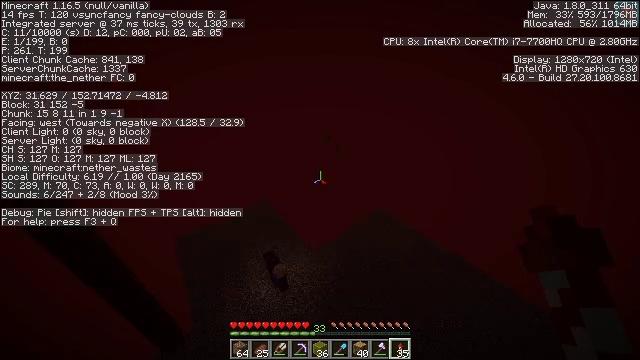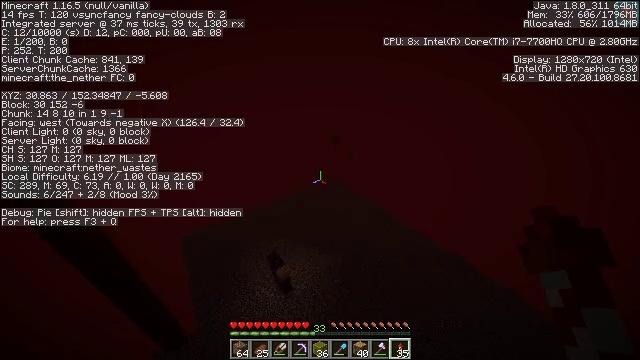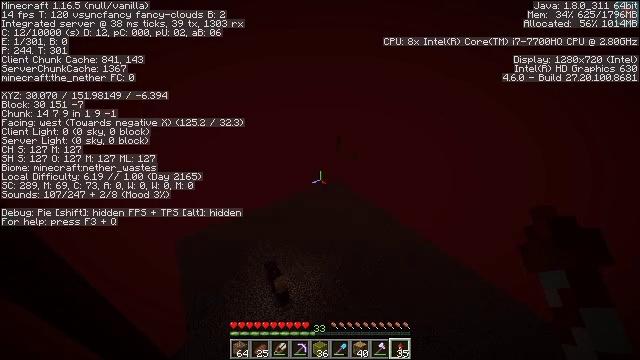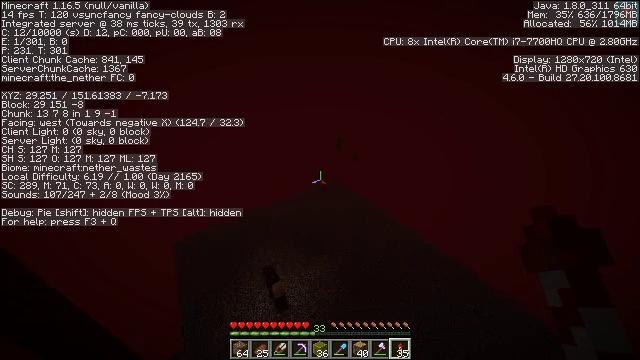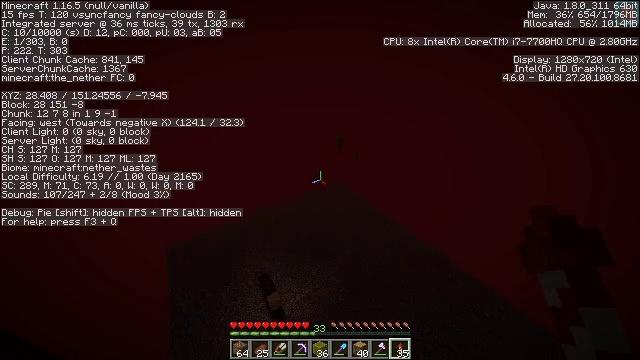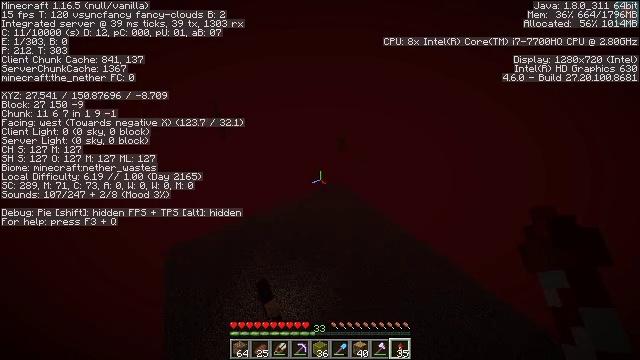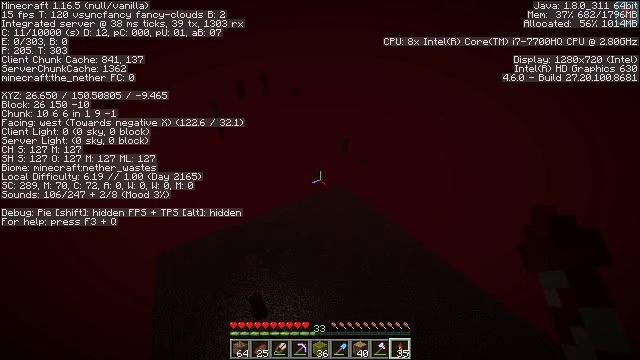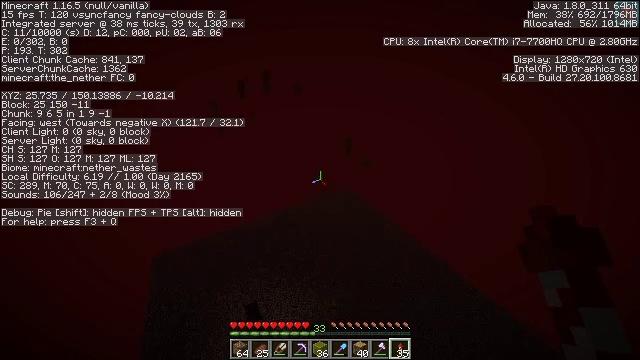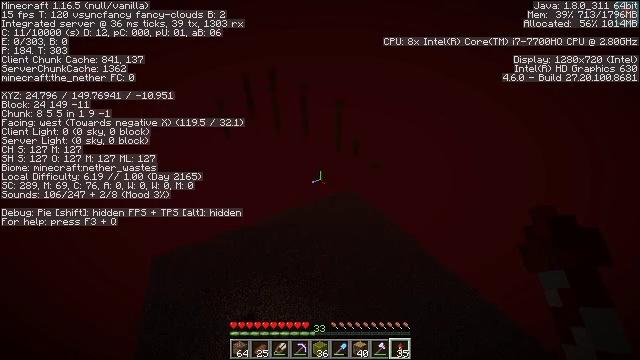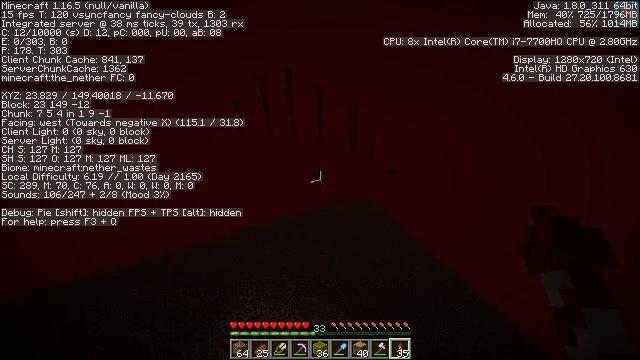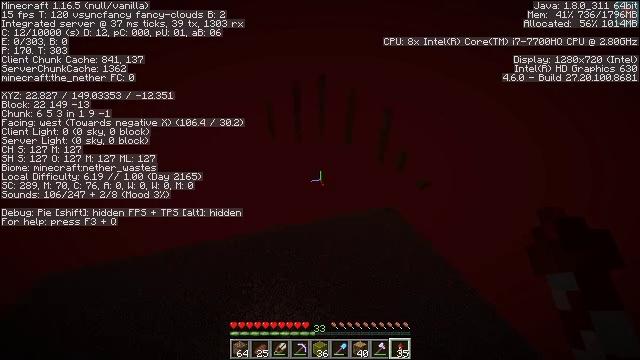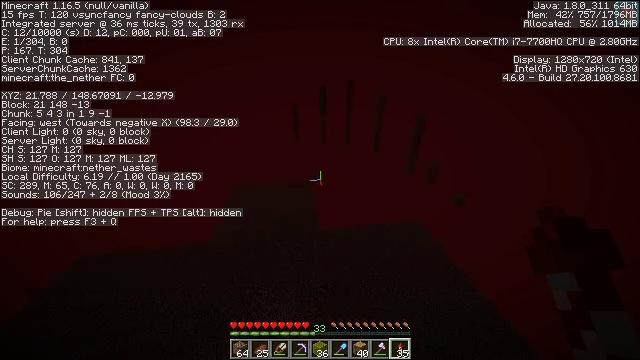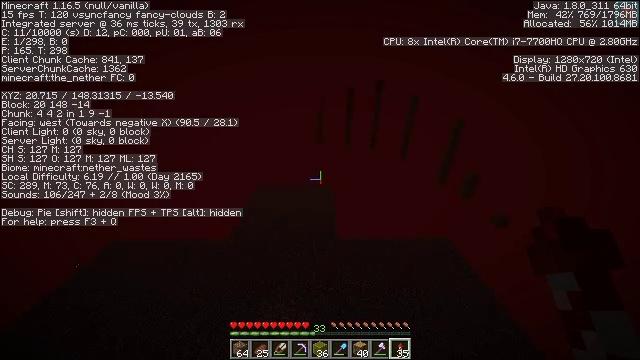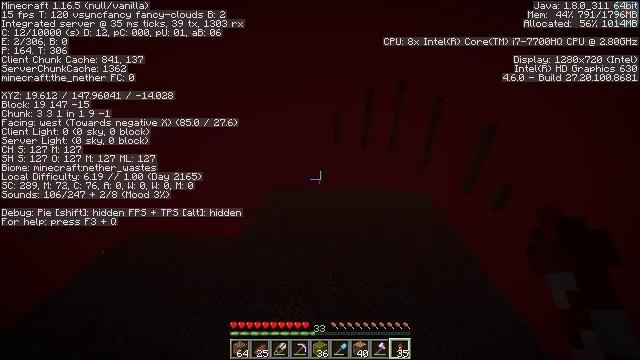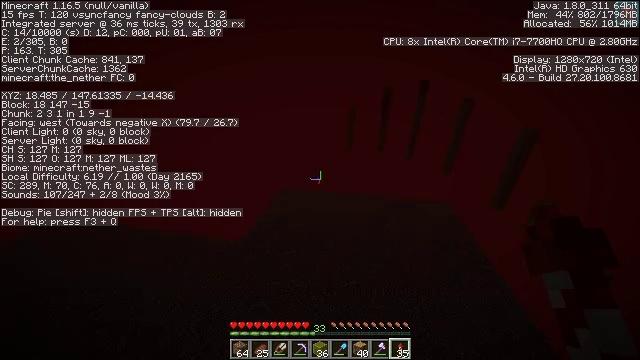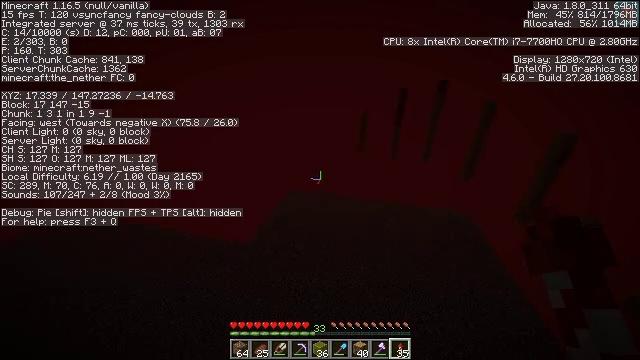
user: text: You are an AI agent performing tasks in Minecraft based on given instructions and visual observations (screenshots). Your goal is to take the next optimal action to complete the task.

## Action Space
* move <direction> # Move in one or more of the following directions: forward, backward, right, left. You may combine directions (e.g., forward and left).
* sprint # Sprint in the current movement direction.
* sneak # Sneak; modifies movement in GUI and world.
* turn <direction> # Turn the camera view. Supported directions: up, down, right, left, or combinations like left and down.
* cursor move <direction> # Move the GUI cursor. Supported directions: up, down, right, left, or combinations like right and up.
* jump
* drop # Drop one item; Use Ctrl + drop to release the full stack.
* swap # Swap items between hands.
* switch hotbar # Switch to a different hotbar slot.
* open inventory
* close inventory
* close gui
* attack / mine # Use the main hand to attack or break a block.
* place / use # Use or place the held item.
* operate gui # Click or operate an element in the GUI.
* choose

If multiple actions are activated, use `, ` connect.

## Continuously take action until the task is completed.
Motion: motion action
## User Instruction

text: Craft a honeycomb block.
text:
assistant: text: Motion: turn left, attack / mine
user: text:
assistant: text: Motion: turn left, attack / mine
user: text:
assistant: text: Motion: attack / mine
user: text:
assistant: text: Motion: attack / mine
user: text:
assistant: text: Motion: attack / mine
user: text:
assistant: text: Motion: turn left, attack / mine
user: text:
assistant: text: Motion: attack / mine
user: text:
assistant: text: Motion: turn left, attack / mine
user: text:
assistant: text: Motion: turn left, attack / mine
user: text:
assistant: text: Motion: turn left and up, attack / mine
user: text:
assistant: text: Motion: turn left and up, attack / mine
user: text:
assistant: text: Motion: turn left, attack / mine
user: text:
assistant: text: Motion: turn left, attack / mine
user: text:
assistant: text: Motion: turn left, attack / mine
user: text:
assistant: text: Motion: turn left, attack / mine
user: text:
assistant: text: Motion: turn left, attack / mine
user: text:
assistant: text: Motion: turn left, attack / mine
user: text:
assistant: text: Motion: turn left, attack / mine
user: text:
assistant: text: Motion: turn left, attack / mine
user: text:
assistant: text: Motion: turn left, attack / mine
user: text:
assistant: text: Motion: turn left, attack / mine
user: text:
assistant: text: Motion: turn left, attack / mine
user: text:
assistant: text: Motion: turn left and up, attack / mine
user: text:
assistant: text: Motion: turn left and up, attack / mine
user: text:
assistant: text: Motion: turn left and up, attack / mine
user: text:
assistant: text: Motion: attack / mine
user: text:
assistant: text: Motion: attack / mine
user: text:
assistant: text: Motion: turn down, attack / mine
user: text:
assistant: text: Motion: turn left and down, attack / mine
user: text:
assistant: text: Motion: turn left, attack / mine